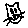
Label: cat